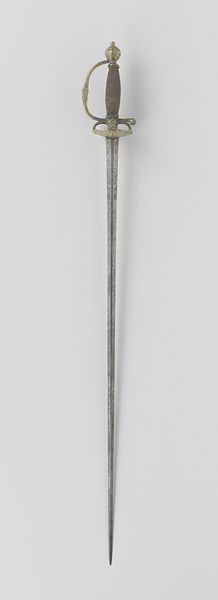
Titel: Regimentsdegen voor officier
Künstler: Jacobus (Senior) Coenraads
Standort: Amsterdam
Institution: Rijksmuseum
Schlagwörter: sword, gold, armor, armour, metal, steel, war, top, spitz, long, sharp, rapier, spitze, weapon, thin, blade, degen, pint, fencing, handle, eisen, griff, hilt, pommel, hamdle, schneide, parrierstange, knauf, degengriff, stahl